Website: bh-photo
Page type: customer-info-address
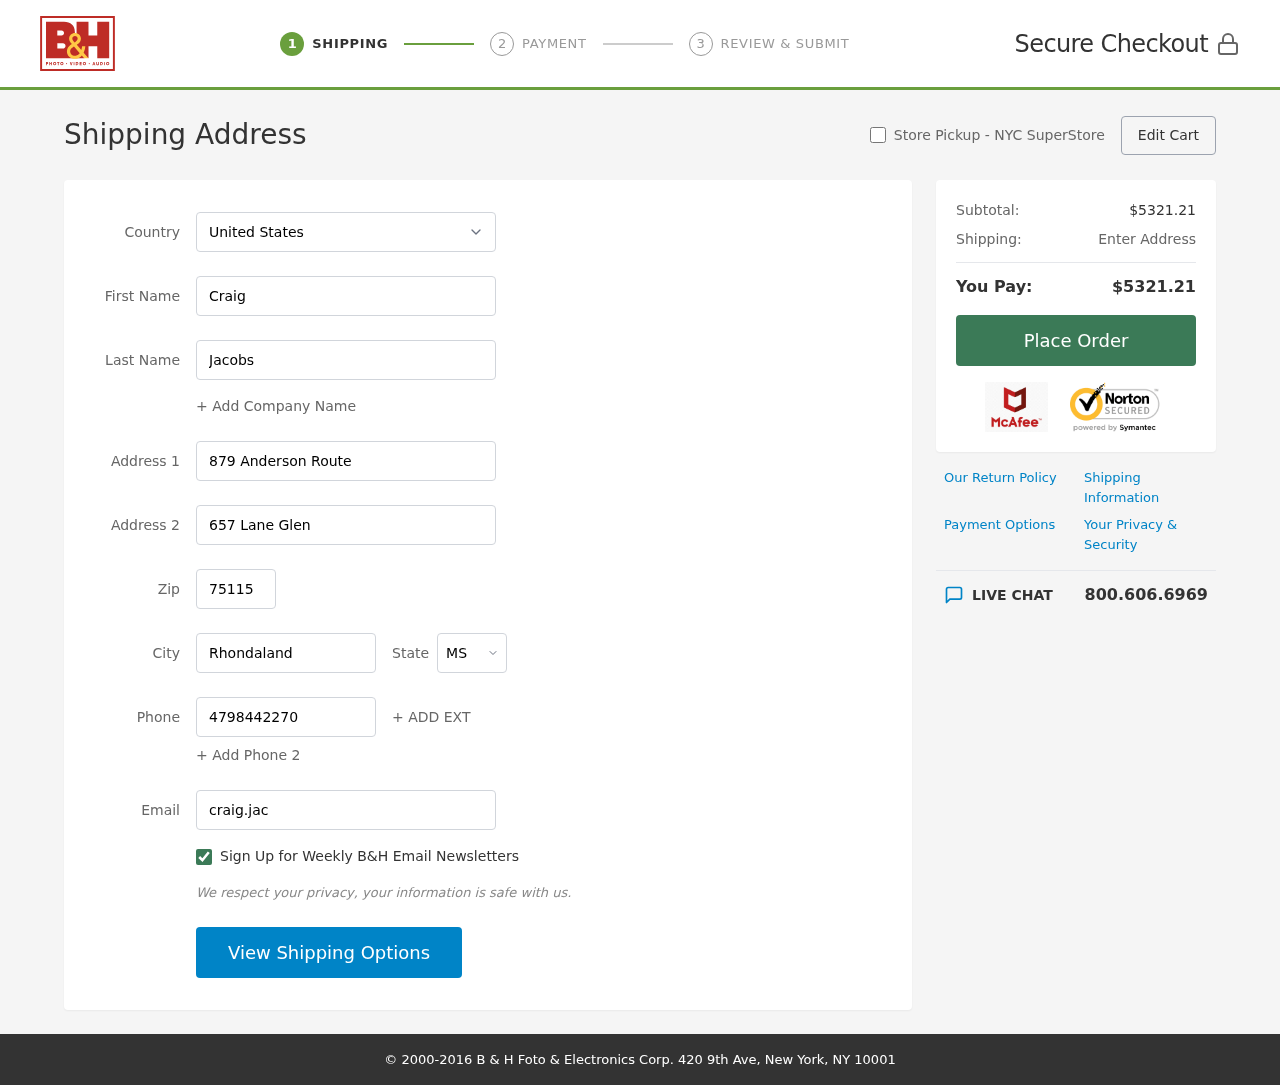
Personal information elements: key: PII_CITY
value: Rhondaland
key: PII_COUNTRY
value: United States
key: PII_EMAIL
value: craig.jacobs@hotmail.com
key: PII_FIRSTNAME
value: Craig
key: PII_LASTNAME
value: Jacobs
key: PII_PHONE
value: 4798442270
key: PII_POSTCODE
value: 75115
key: PII_STATE_ABBR
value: MS
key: PII_STREET
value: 879 Anderson Route
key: PII_STREET2
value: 657 Lane Glen
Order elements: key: ORDER_SUBTOTAL
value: $5321.21
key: ORDER_TOTAL
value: $5321.21